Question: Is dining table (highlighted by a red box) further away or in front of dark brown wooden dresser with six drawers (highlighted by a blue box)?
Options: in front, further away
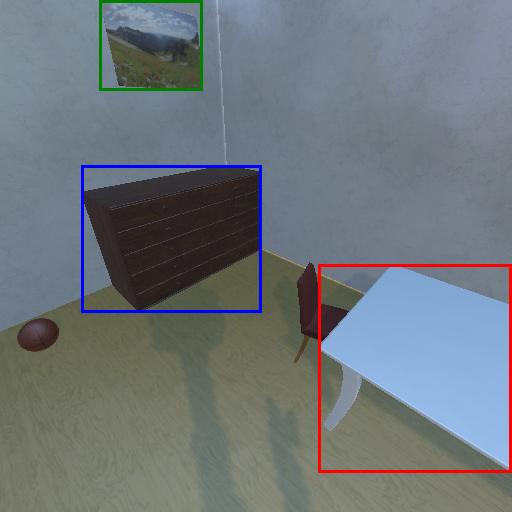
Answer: in front